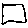
Label: square